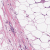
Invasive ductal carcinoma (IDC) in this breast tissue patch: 0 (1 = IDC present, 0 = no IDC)